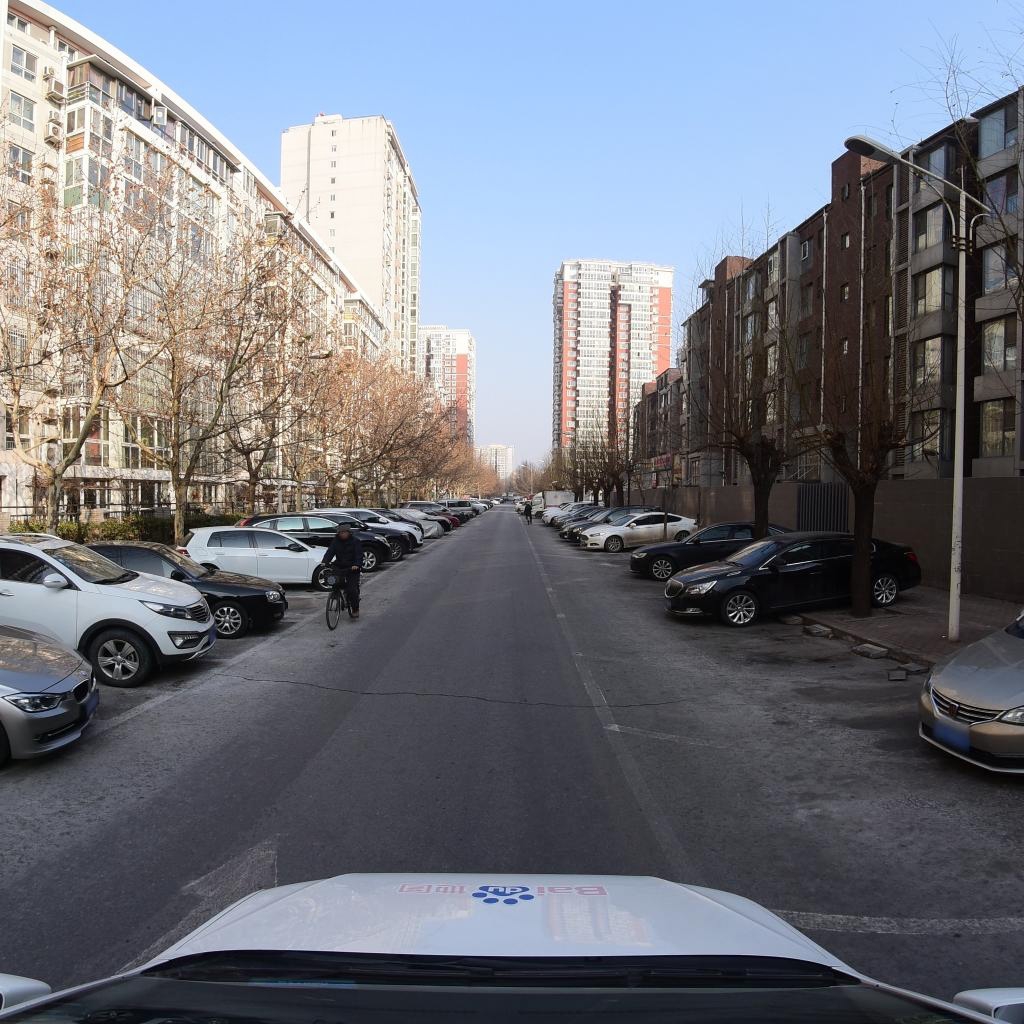
Region: Fengtai
Road damage annotations: transverse crack